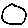
Label: circle